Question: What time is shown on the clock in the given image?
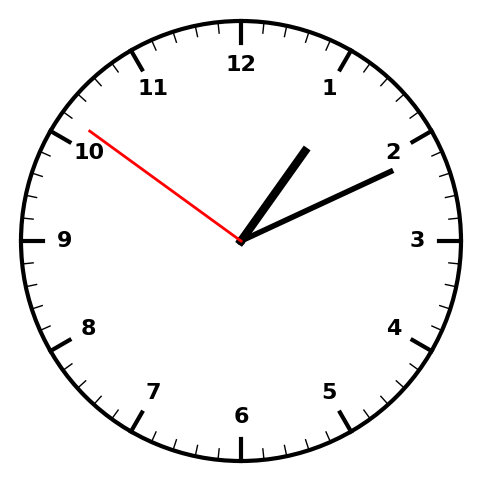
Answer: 01:10:51